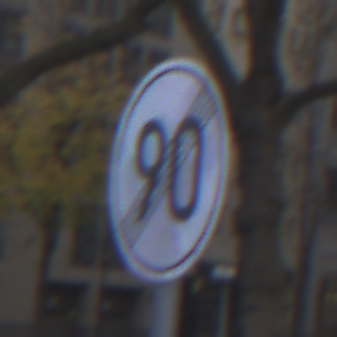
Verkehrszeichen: EndeGeschwindigkeit90
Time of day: SunriseSunset
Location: Outdoor (Urban)
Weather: PartlyCloudy
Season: NotSpecified
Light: Natural